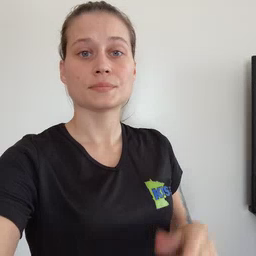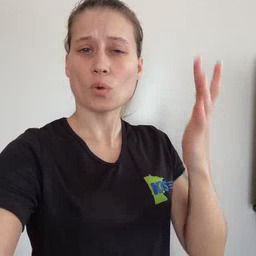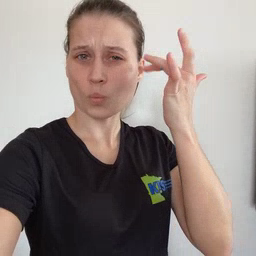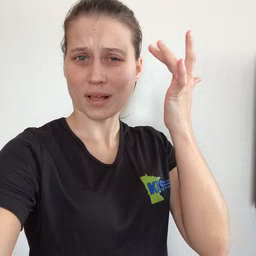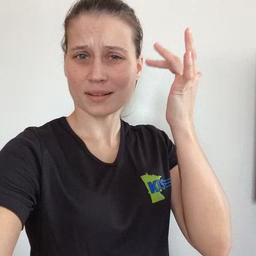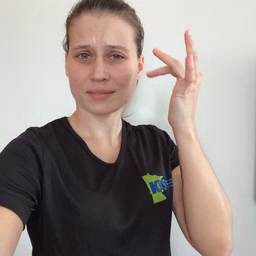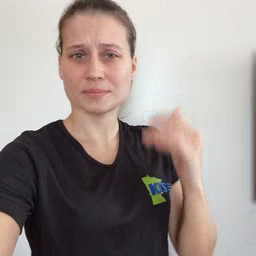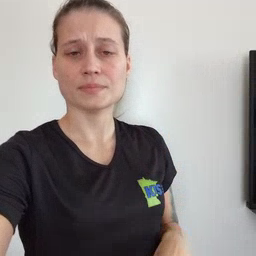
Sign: why